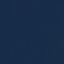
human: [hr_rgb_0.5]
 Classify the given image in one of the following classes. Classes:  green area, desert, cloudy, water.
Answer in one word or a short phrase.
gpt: water